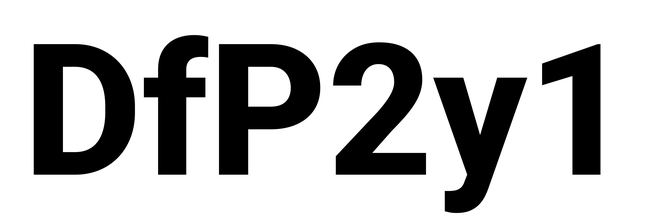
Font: Roboto_ExtraBold